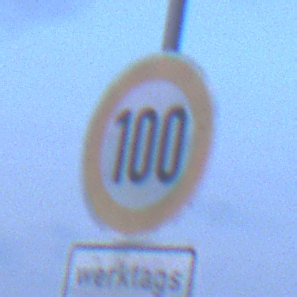
Verkehrszeichen: Geschwindigkeit100
Zusatzzeichen unten: ZeitangabenMitBeschraenkungAufWochentage7
Umgebung: Outdoor, Urban
Tageszeit: Dawn
Wetter: PartlyCloudy
Licht: Natural
Jahreszeit: NotSpecified
Kontrast: LowContrast